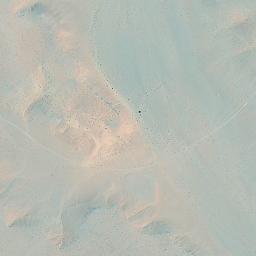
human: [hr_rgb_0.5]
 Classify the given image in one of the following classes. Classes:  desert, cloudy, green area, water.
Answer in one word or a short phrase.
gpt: desert